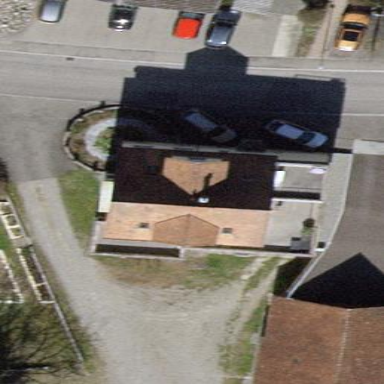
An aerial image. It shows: Detached building.